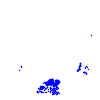
Particle: electron